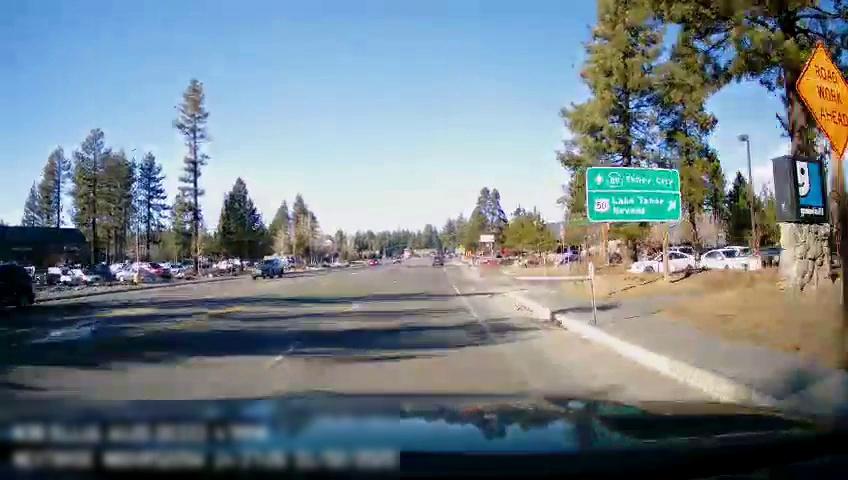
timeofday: Day
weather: Sunny
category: Drivable Space
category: Vehicles | SUV
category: Vehicles | Car
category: Vehicles | SUV
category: Vehicles | Car
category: Vehicles | SUV
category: Vehicles | Car
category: Vehicles | SUV
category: Vehicles | Truck
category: Vehicles | SUV
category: Vehicles | SUV
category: Vehicles | SUV
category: Vehicles | Car
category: Lanes | Opposite Lane
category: Lanes | Current Lane
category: Lanes | Current Lane
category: Lanes | Current Lane
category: Traffic | Signs
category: Traffic | Signs